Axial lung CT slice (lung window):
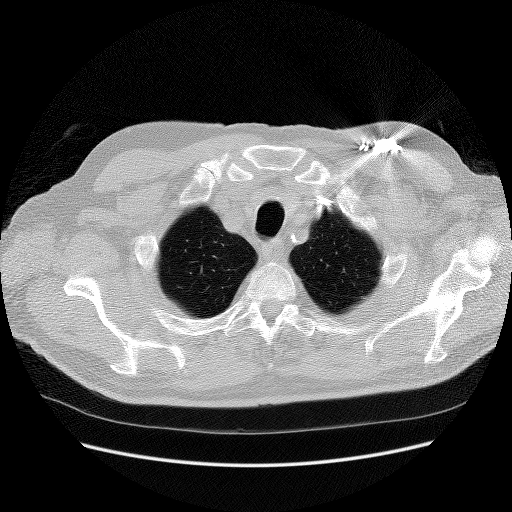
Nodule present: no